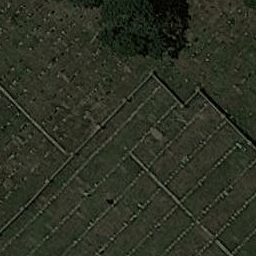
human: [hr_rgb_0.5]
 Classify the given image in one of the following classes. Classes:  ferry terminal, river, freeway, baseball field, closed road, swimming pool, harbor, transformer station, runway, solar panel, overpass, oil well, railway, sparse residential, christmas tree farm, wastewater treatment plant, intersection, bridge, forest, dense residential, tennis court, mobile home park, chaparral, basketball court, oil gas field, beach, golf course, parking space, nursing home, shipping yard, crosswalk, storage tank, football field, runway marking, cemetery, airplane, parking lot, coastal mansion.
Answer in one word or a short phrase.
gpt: cemetery